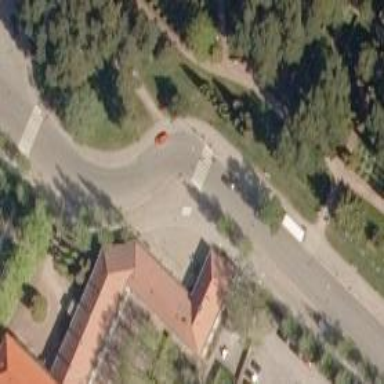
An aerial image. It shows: Asphalt footway.